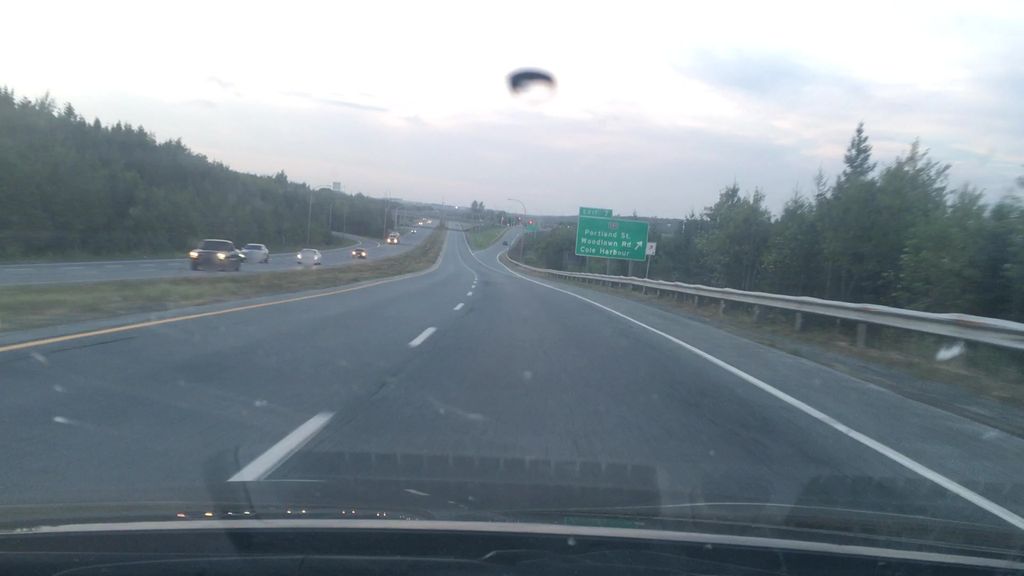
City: halifax